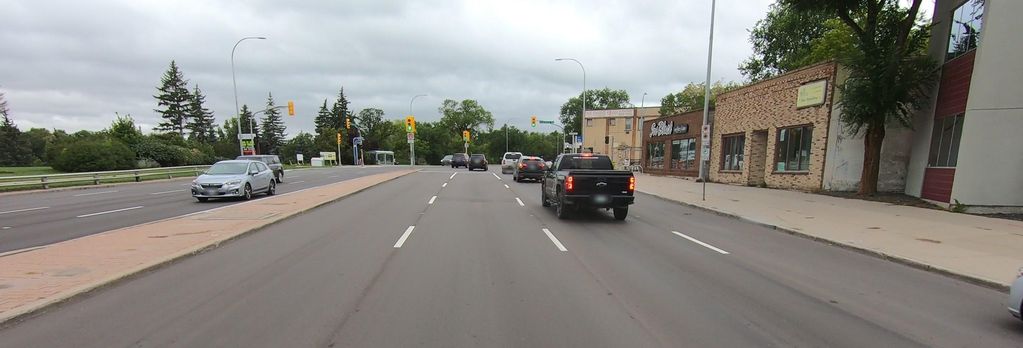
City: winnipeg